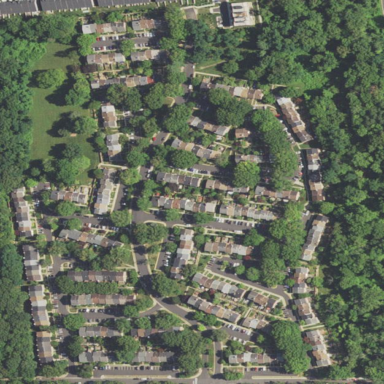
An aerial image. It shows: Residential area.